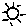
Label: sun